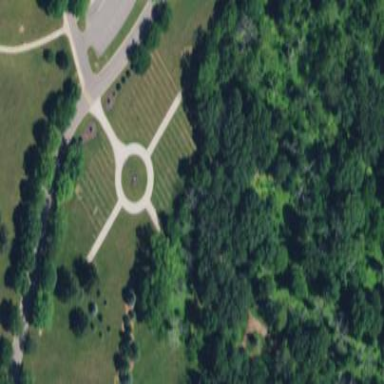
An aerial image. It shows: Cemetery.